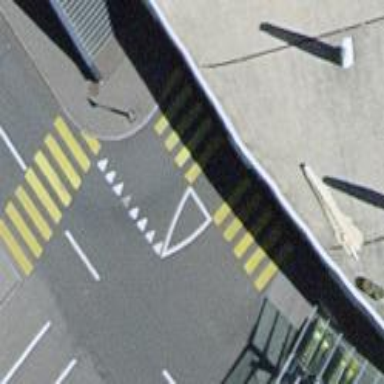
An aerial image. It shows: Parking entrance.